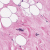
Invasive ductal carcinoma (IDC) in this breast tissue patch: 0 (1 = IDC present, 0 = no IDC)